Question: I need to achive something like this:

As you can see, we have a base picture of a motherboard, and then 2 specifics areas of this pictures highlighted. On the left we have a component image, and the user has to choose one of the hilighted areas.
I checked jQuery JCrop, Mootools Moocrop... but neither one seems to be valid. What I want is to set a base big picture and select 2 or more areas there. I will store the coordenates on the database.
After that, I'll load the picture with the areas and ask the user to choose one area, like in the picture.
Does anyone have any clue how can I achive that?
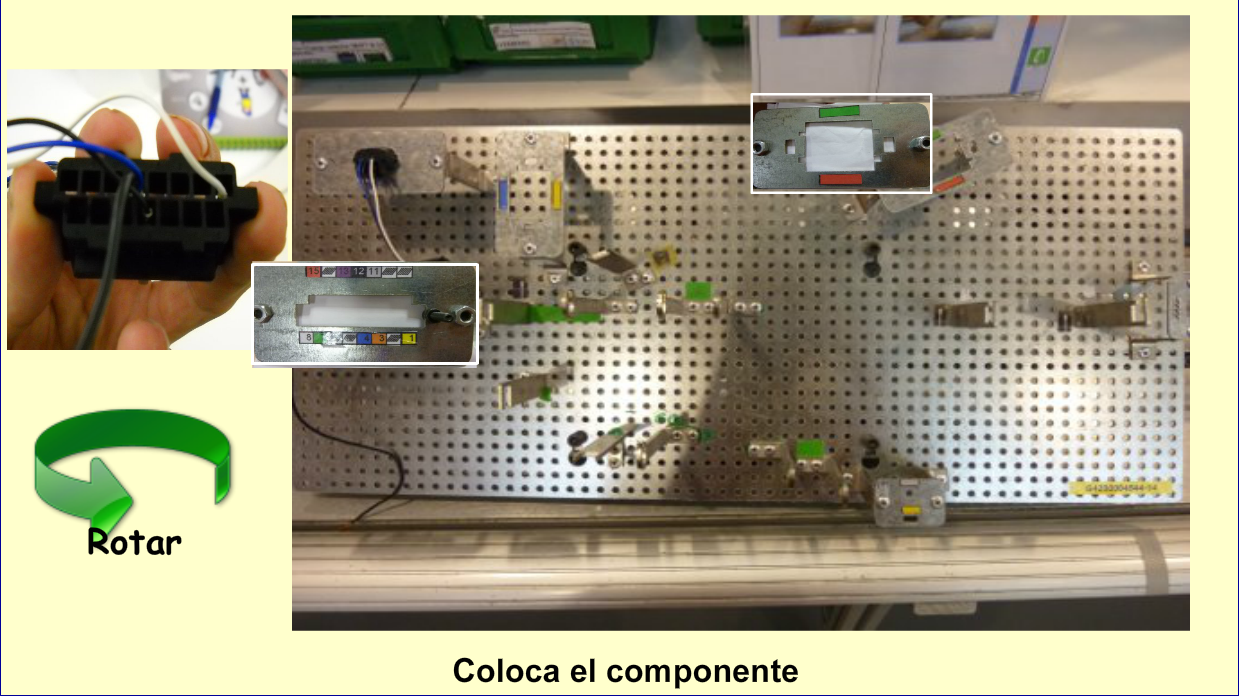
Answer: I think this <URL> may help you with some changes in the JS.